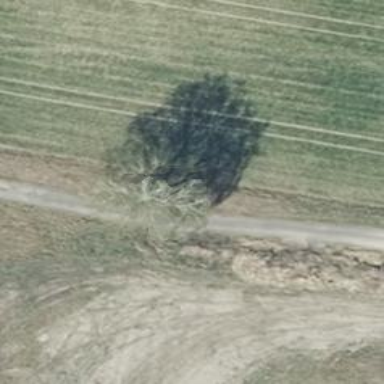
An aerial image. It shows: Deciduous tree with broadleaved leaves.